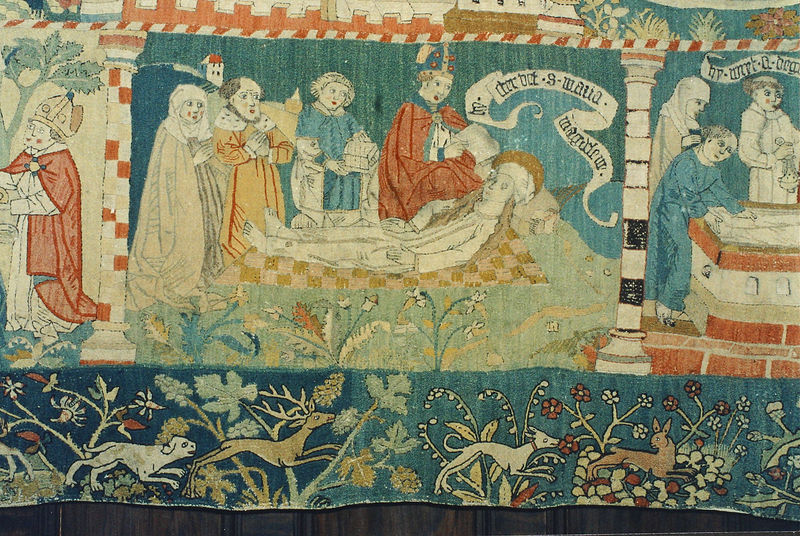
Titel: Bildvita Maria Magdalenas
Standort: Erfurt, Ursulinenkloster (EU - D - Thüringen)
Schlagwörter: blau, blätter, gruppe, mann, weiß, landschaft, menschen, blumen, frau, säule, säulen, hund, hunde, rot, tiere, teppich, falten, tod, tot, toter, trauer, natur, stoff, pflanzen, hase, schrift, liegen, bischof, könig, gobelin, wandteppich, dekor, floral, bett, faltenwurf, krank, beten, heiligenschein, hirsch, hirsche, jesus, sterben, mittelalter, priester, heilige, gewebe, textil, maria, magdalena, banderole, weberei, titulus, bildteppich, tituli, schiift